Interaction volume radius: 5 \u00c5
Interaction volume height: 25 \u00c5
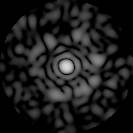
Disorder parameter: 0.8056